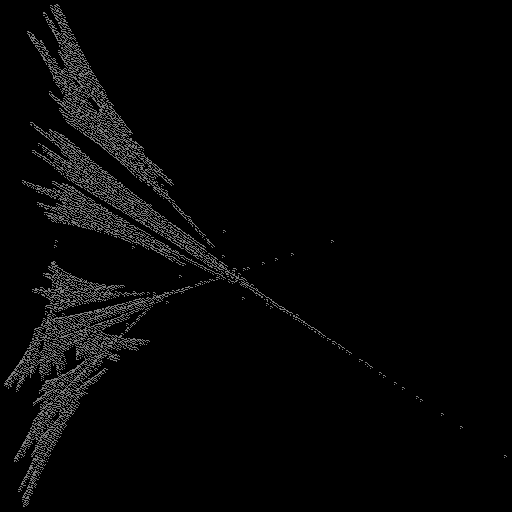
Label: ginkgo